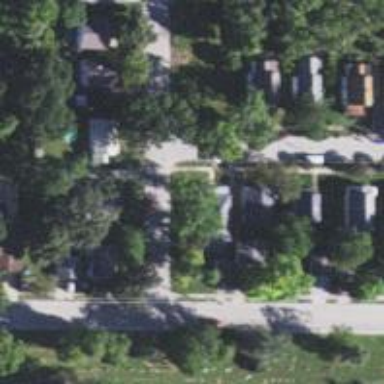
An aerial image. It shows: Alley classified as service road.